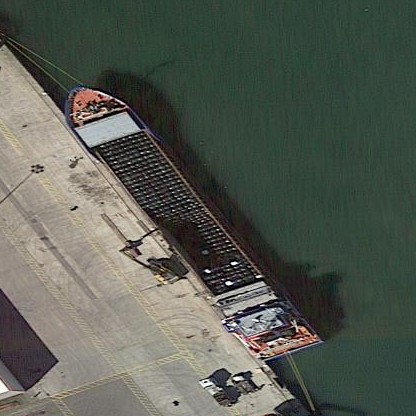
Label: civil